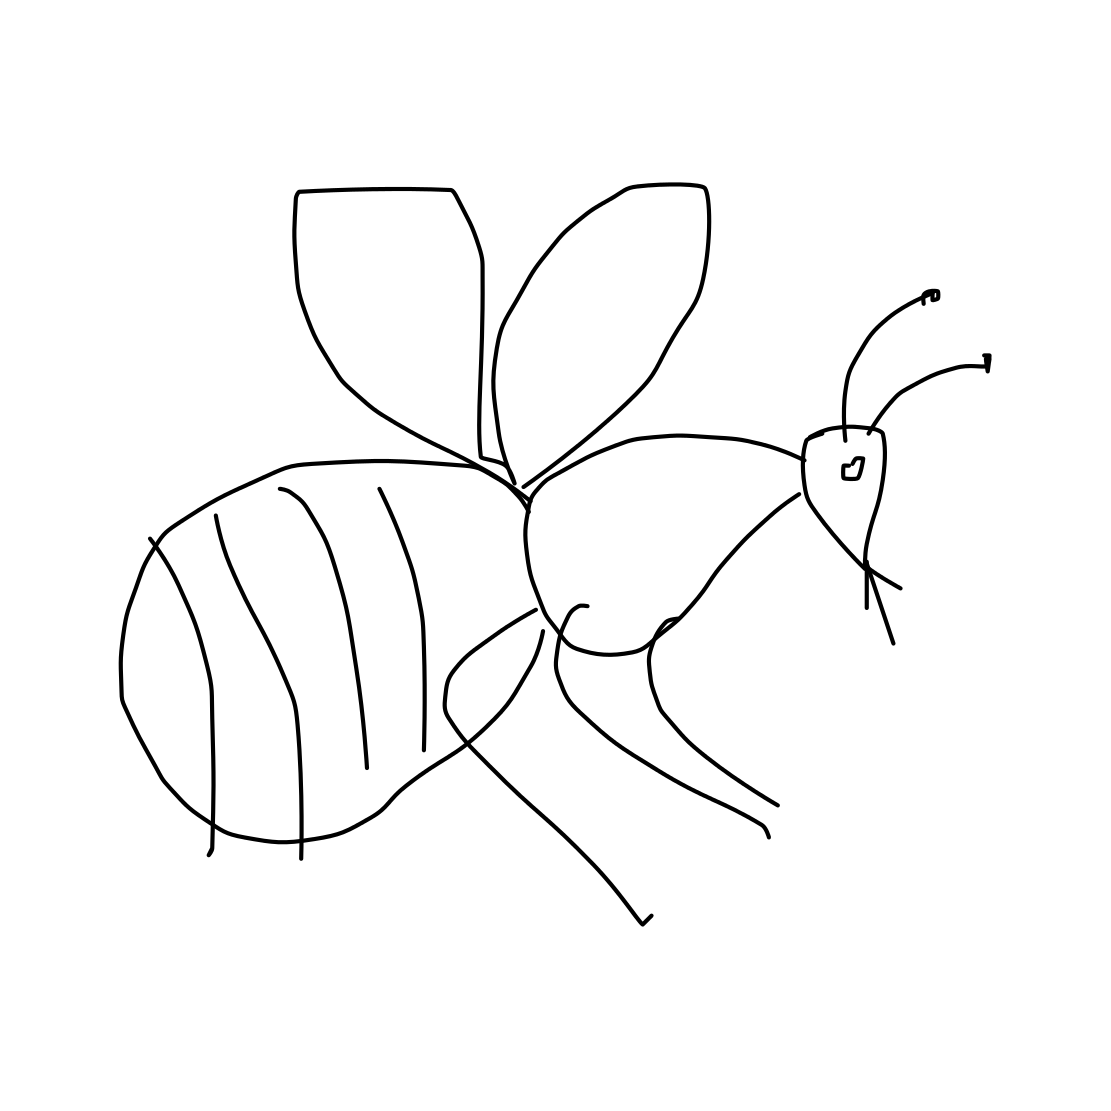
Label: bee